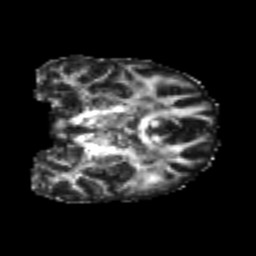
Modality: FA
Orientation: coronal
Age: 24
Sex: male
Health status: healthy
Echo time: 0.074 s